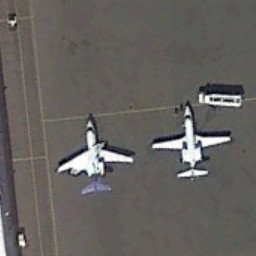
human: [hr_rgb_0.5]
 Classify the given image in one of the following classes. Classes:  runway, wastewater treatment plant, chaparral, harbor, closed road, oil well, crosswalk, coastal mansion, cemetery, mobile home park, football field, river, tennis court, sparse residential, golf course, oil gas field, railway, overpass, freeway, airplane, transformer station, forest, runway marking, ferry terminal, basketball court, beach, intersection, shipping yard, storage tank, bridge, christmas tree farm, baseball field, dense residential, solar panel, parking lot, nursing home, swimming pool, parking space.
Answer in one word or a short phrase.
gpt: airplane